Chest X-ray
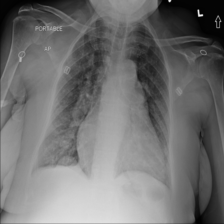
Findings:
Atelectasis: negative
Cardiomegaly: negative
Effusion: negative
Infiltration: negative
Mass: negative
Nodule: negative
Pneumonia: negative
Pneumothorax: negative
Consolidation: negative
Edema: negative
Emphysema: negative
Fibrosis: negative
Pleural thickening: negative
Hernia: negative